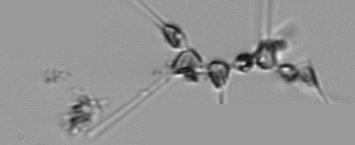
Label: Asterionellopsis_glacialis